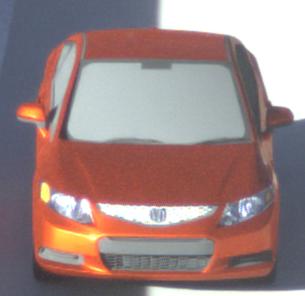
Make: Honda
Model: Civic Limousine 1.8
Detailed model: Civic (IX) Limousine
Model produced from: 2014/05
Model produced until: 2017/06
Doors: 4
Color: orange
Road condition: dry road
Daytime: morning or afternoon
Contrast: high contrast